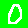
Digit: 0